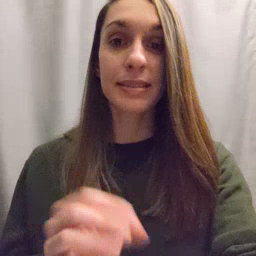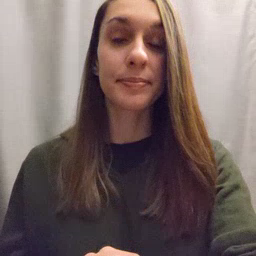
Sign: white